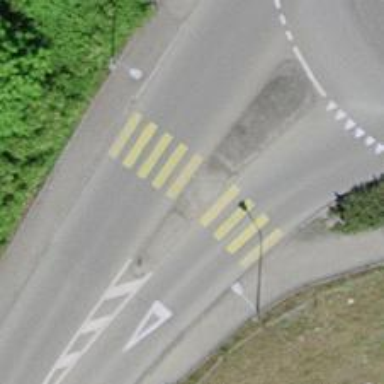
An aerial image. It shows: Marked crossing with pedestrian island.